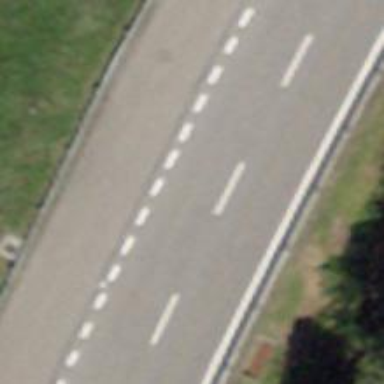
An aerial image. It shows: Asphalt road designated as trunk highway.